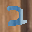
Label: 2